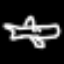
Label: airplane